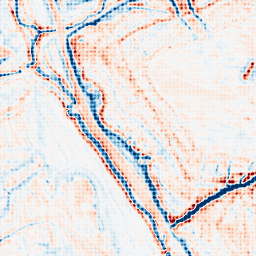
Category: edge_preserving
Decomposition family: bilateral
Decomposition parameters: d: 15
sigma_color: 75
sigma_space: 100
Upsampling method: sinc_blackman
Upsampling parameters: scale: 4
kernel_size: 4
Upsampling scale: 4